Question: I have this 'printf' statement at the end of my program:
'''
printf("%d", total_candies);
'''
'total_candies' is an 'int', and while I expect everything to work correctly, along with the actual number, I'm getting a weird percent sign at the end.

Can anyone tell me why this is happening?
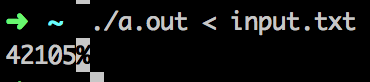
Answer: When (non-null) output from a program doesn't include a trailing newline, zsh adds that color-inverted '%' to indicate that and moves to the next line before printing the prompt; it's generally more convenient than bash's behavior, just starting the command prompt where the output ended.